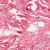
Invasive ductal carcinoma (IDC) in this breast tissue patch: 0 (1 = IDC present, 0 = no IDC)